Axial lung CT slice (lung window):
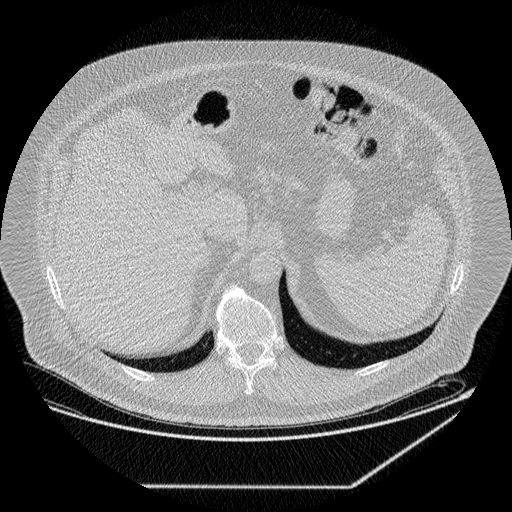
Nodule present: no